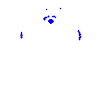
Particle: pion